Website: bh-photo
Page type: address-validator
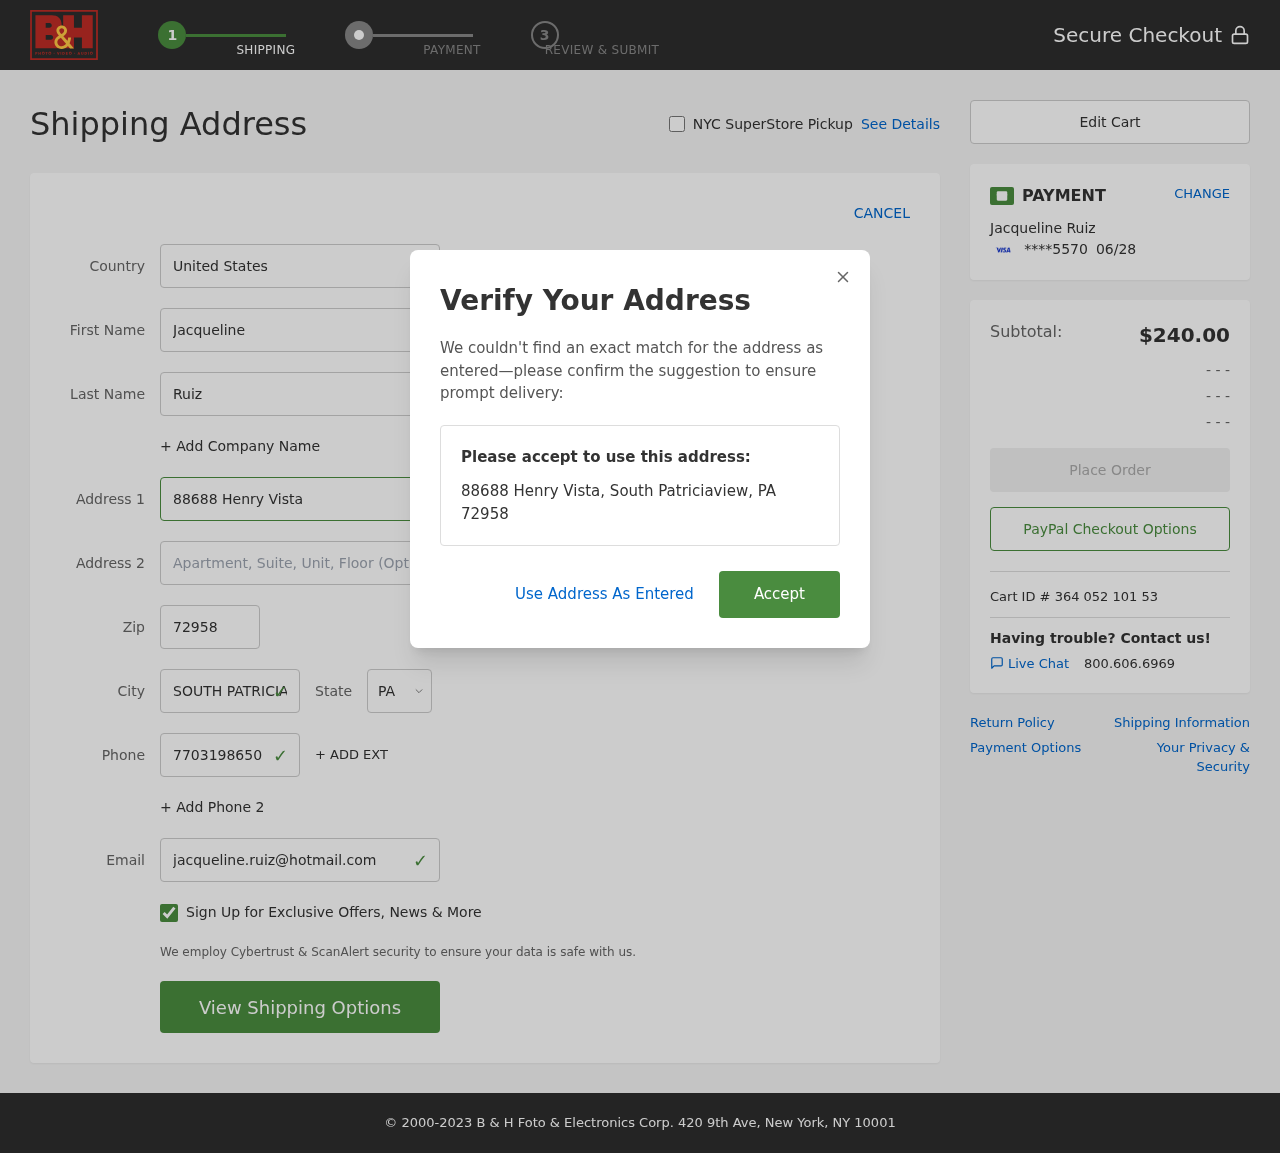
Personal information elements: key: PII_CARD_EXPIRY
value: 06/28
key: PII_CARD_LAST4
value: ****5570
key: PII_CITY
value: South Patriciaview
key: PII_COUNTRY
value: United States
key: PII_EMAIL
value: jacqueline.ruiz@hotmail.com
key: PII_FIRSTNAME
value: Jacqueline
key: PII_FULLNAME
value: Jacqueline Ruiz
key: PII_LASTNAME
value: Ruiz
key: PII_PHONE
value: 7703198650
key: PII_POSTCODE
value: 72958
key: PII_STATE_ABBR
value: PA
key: PII_STREET
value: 88688 Henry Vista
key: PII_CITY_STATE_ZIP
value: South Patriciaview, PA 72958
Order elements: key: ORDER_SUBTOTAL
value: $240.00
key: ORDER_ID
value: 364 052 101 53